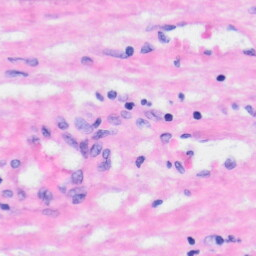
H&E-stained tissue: Liver